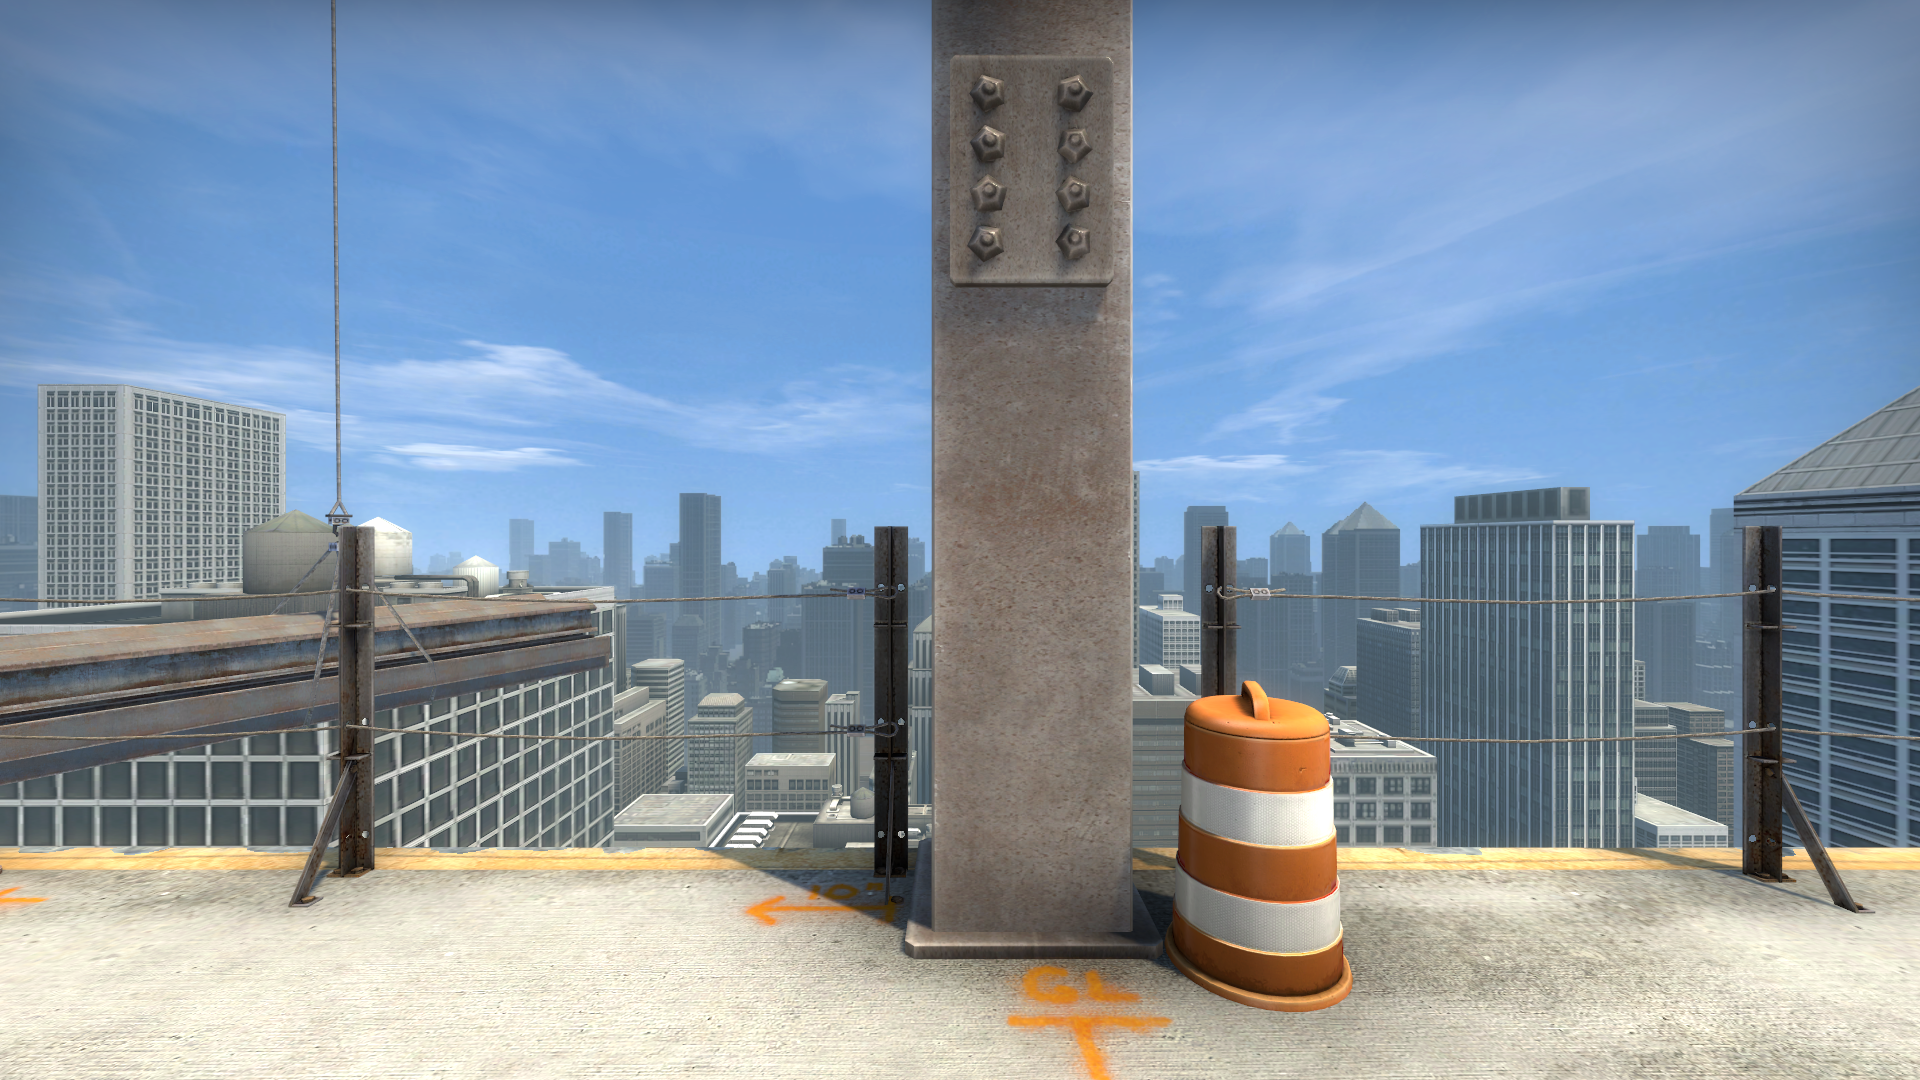
Map: de_vertigo